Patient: sex F, age 72
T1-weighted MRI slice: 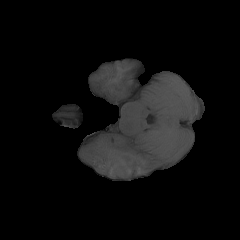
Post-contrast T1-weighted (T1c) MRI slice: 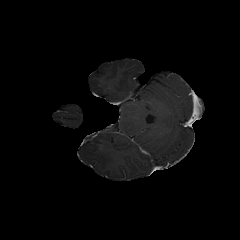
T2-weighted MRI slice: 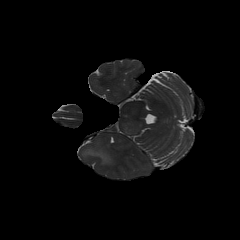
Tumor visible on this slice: yes
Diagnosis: Glioblastoma, IDH-wildtype
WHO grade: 4